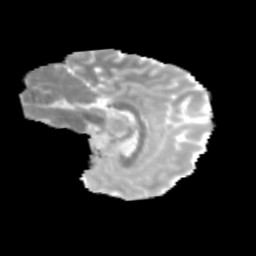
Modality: MD
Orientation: sagittal
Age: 13
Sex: female
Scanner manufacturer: siemens
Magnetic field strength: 3 T
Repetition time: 3.8 s
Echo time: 0.07 s